Field crop: maize
Growth stage: 2
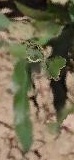
Species: maize